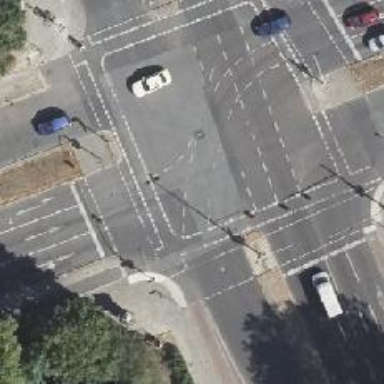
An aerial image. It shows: Secondary road with asphalt surface. There is cycle track on the right side of the road.